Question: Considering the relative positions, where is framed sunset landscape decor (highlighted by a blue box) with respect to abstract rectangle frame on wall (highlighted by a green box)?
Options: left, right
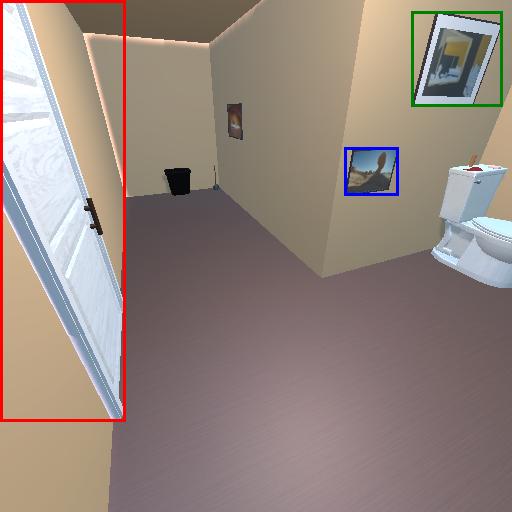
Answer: left